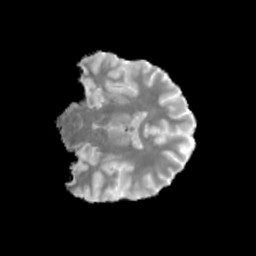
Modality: MD
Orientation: coronal
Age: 40
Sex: male
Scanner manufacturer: siemens
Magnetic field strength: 3 T
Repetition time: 3.23 s
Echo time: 0.0892 s